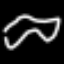
Label: squiggle